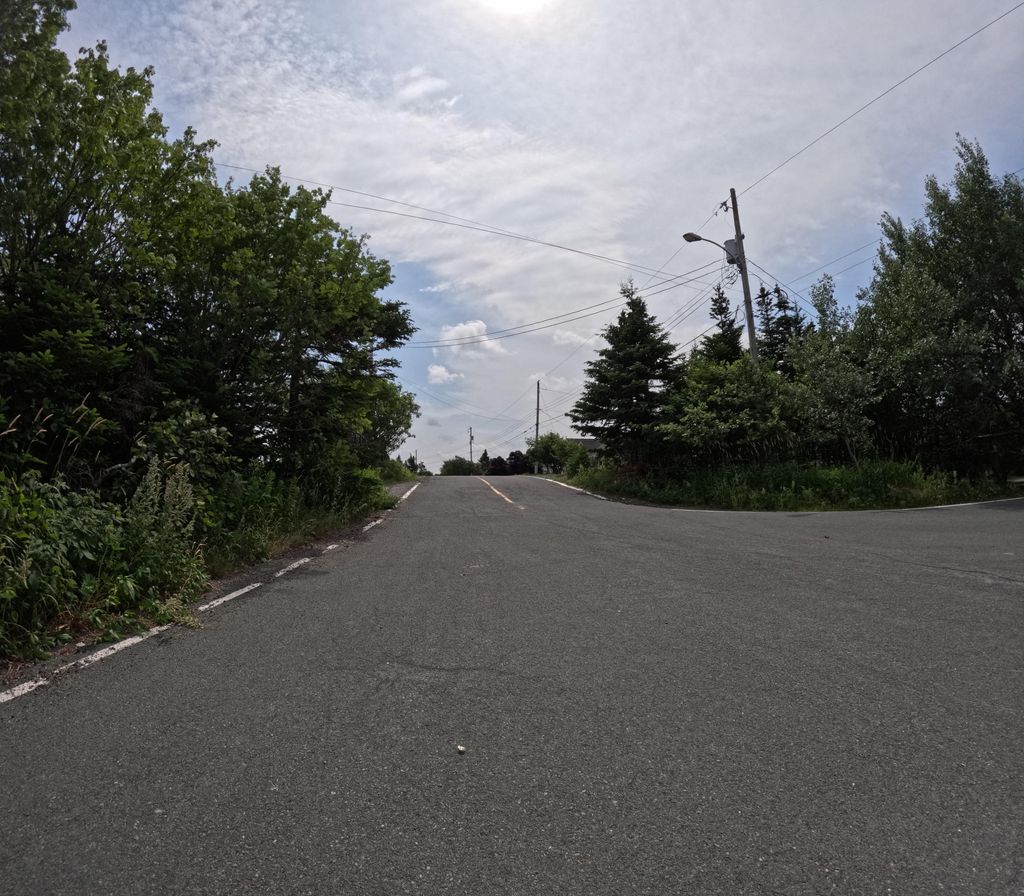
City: st_johns